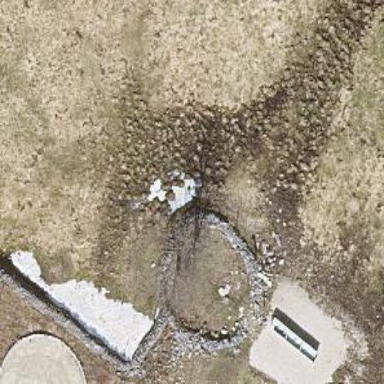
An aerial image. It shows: Wall barrier.